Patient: sex M, age 76
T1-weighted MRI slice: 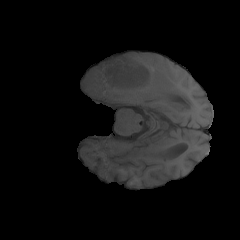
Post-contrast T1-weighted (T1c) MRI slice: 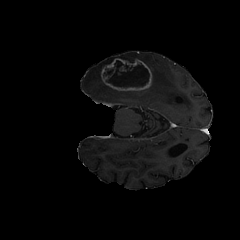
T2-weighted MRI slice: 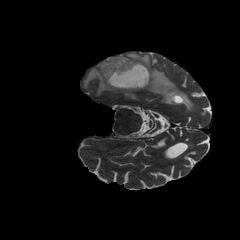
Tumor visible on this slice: yes
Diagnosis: Glioblastoma, IDH-wildtype
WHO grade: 4